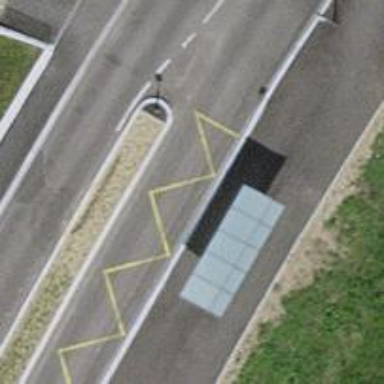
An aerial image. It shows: Bus stop with shelter. It is platform for public transport.